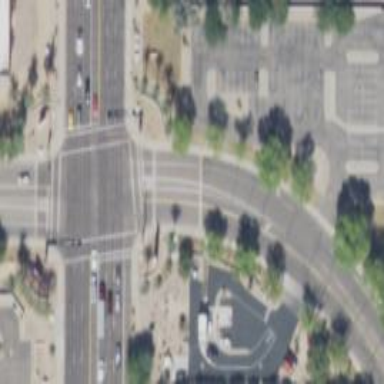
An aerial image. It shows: Solid stop line on the road marking.